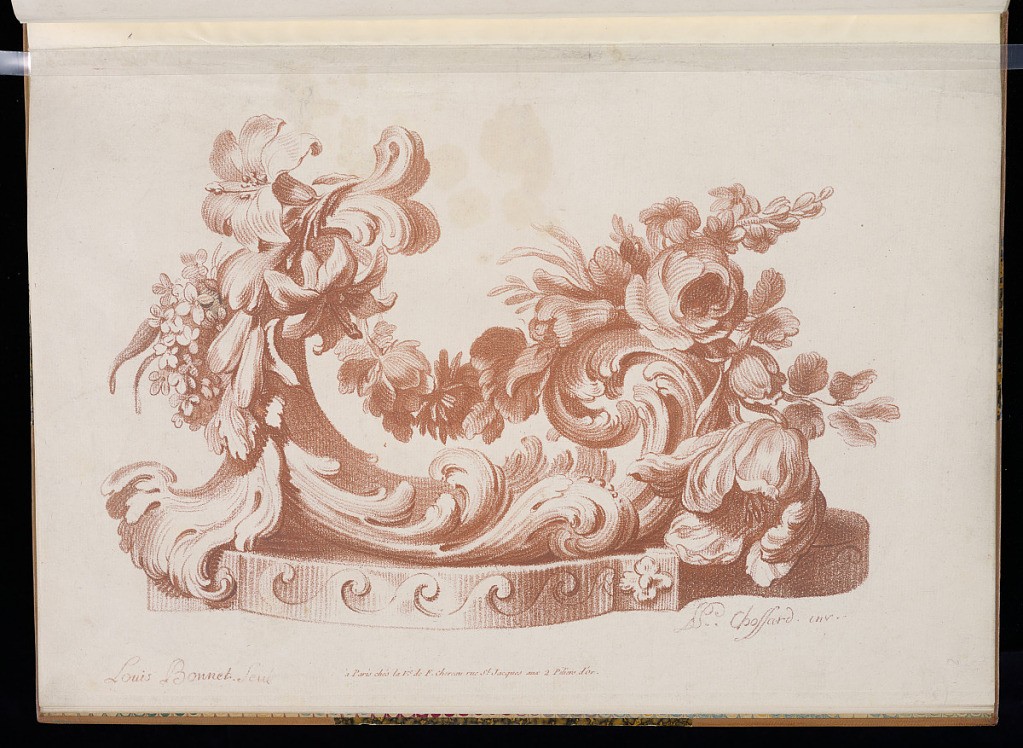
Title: Floral Ornament Design
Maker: Pierre-Philippe Choffard, French, 1730–1809
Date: ca. 1764
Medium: Crayon manner in red ink on laid paper
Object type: Print
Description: Floral and foliate rococo ornament design with flowers and scrolling leaves (rinceaux) on a base decorated with a wave motif. Possibly a design for an andiron. The plate is signed.